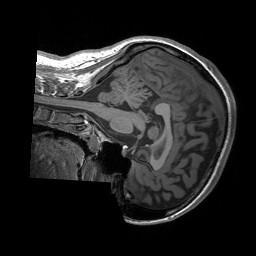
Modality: T1w
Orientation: sagittal
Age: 24
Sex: female
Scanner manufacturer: siemens
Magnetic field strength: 3 T
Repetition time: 1.9 s
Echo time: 0.00227 s